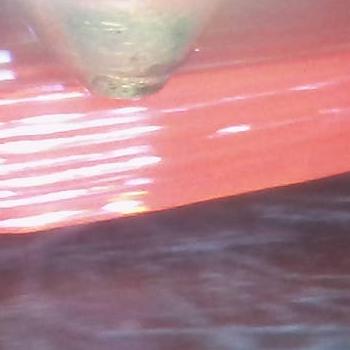
Flow rate: 47%